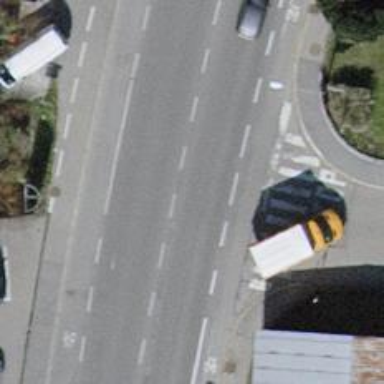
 with cycle lane on the left and cycle track on the right."